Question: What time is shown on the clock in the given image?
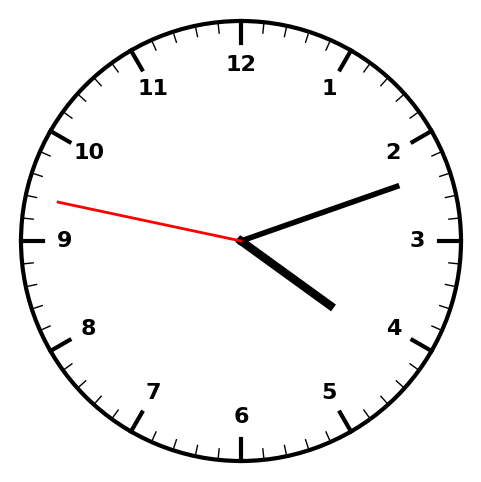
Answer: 04:11:47